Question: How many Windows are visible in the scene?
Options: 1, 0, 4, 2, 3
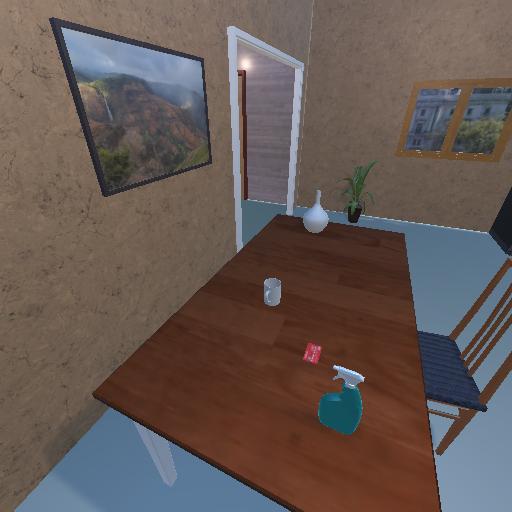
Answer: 1